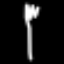
Label: fork